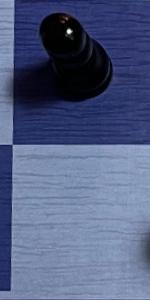
Label: Empty